Question: I have an alert dialog which lists around 100 cities. Is there a way to search within it? Or maybe autocomplete?

I want to add a textbox which will filter the list according to what I type.
EDIT: I'm very SORRY. What I meant was that I wanted to FILTER the above list based on what I type in a textbox. For example if I type 'D', I should get only Dhaka..
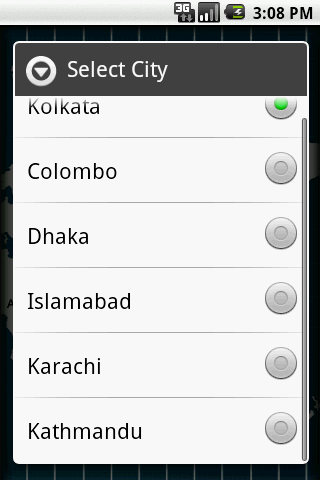
Answer: Ok I finally managed to do it using a custom Dialog.
citylistview.xml
'''
<?xml version="1.0" encoding="utf-8"?>
<LinearLayout android:id="@+id/LinearLayout01"
xmlns:android="http://schemas.android.com/apk/res/android"
android:layout_height="fill_parent"
android:layout_width="200dip"
android:orientation="vertical"
android:gravity="center">
<EditText android:id="@+id/EditBox"
android:maxLines="1"
android:layout_height="wrap_content"
android:layout_width="180dip"
android:gravity="left">
</EditText>
<ListView android:id="@+id/List"
android:layout_width="fill_parent"
android:layout_height="fill_parent"
android:choiceMode="singleChoice">
</ListView>
</LinearLayout>
'''
CityListDialog.java
'''
public class CityListDialog extends Dialog implements OnClickListener {
private ListView list;
private EditText filterText = null;
ArrayAdapter<String> adapter = null;
private static final String TAG = "CityList";
public CityListDialog(Context context, String[] cityList) {
super(context);
/** Design the dialog in main.xml file */
setContentView(R.layout.citylistview);
this.setTitle("Select City");
filterText = (EditText) findViewById(R.id.EditBox);
filterText.addTextChangedListener(filterTextWatcher);
list = (ListView) findViewById(R.id.List);
adapter = new ArrayAdapter<String>(context, android.R.layout.simple_list_item_1, cityList);
list.setAdapter(adapter);
list.setOnItemClickListener(new OnItemClickListener() {
@Override
public void onItemClick(AdapterView<?> a, View v, int position, long id) {
Log.d(TAG, "Selected Item is = "+list.getItemAtPosition(position));
}
});
}
@Override
public void onClick(View v) {
}
private TextWatcher filterTextWatcher = new TextWatcher() {
public void afterTextChanged(Editable s) {
}
public void beforeTextChanged(CharSequence s, int start, int count,
int after) {
}
public void onTextChanged(CharSequence s, int start, int before,
int count) {
adapter.getFilter().filter(s);
}
};
@Override
public void onStop(){
filterText.removeTextChangedListener(filterTextWatcher);
}}
'''
This is the results I get when I call the dialog. Thanks everyone.